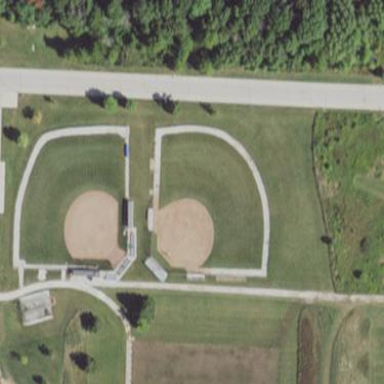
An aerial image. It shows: Softball pitch for leisure and sport activities.